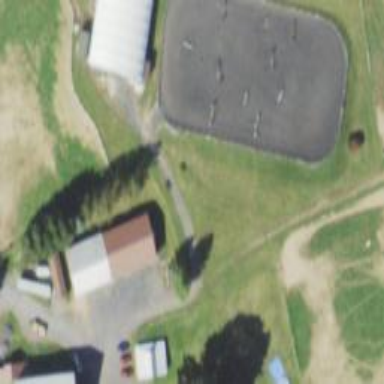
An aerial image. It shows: Equestrian pitch used for leisure and sports activities.